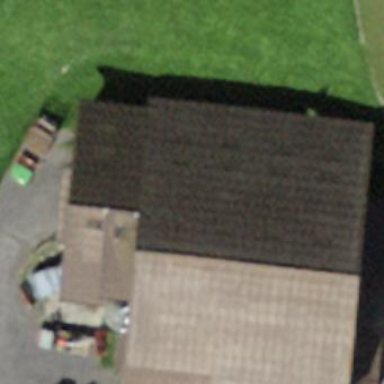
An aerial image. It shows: Farm auxiliary building.